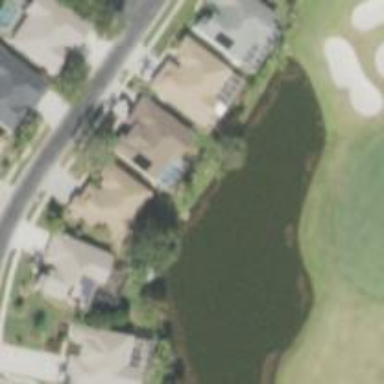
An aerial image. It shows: Water hazard in golf course. The hazard is natural water feature.